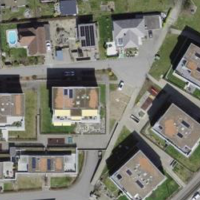
EUNIS habitat code: 54
Species observed at this site:
Cerastium tomentosum